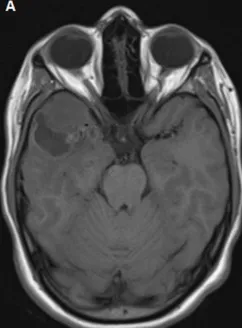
Preoperative magnetic resonance imaging of the brain showing an extra-axial lesion in the right temporal fossa with two components solid and cystic. Isointense on T1 weighted-images.
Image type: radiology (mri)